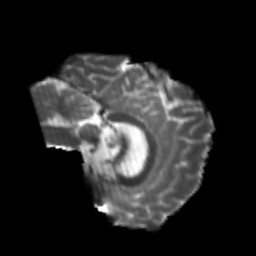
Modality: T2w
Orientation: sagittal
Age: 22
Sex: female
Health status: healthy
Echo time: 0.074 s